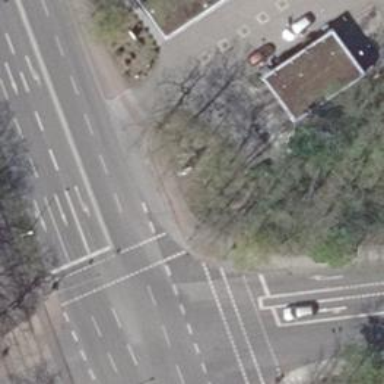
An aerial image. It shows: Marked crossing on footway. The crossing has visible markings.